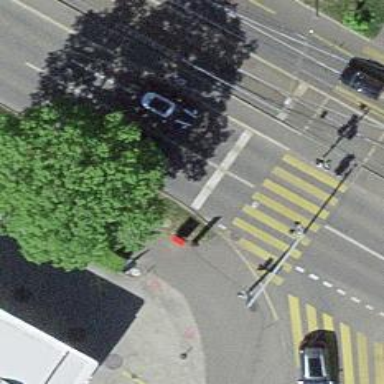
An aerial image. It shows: Road with traffic signals.